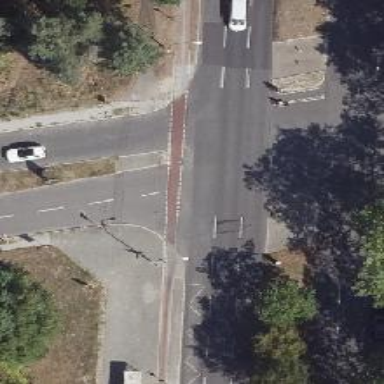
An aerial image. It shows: Footway with crossing that includes island.